Question: I'm trying to plot from the data <URL> education in relation to vocabulary.
This is the code I used
'''
plot(jitter(education)~jitter(vocabulary),pch=23,xlim=c(0,30),ylim=c(0,30))
'''
my graphic looks like this
It doesn't look right maybe someone can explain to me what I did wrong and further on what exactly the command 'jitter' does?
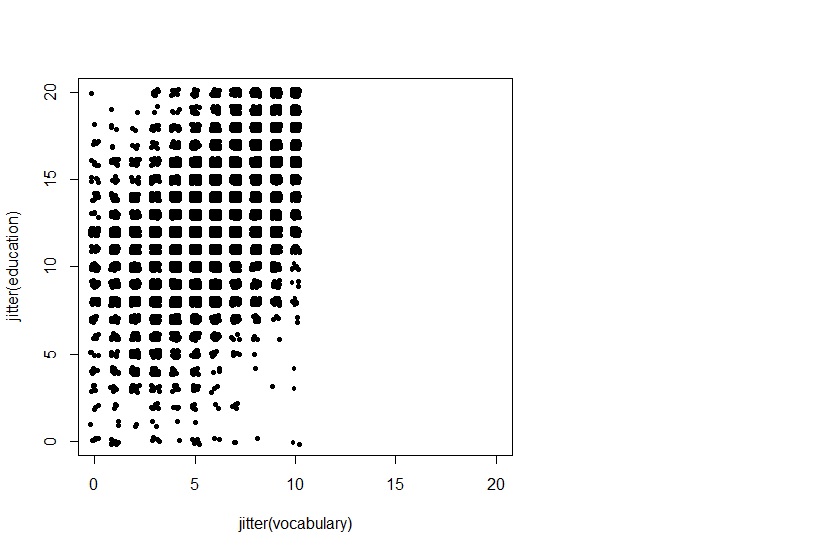
Answer: I think the two outputs below are ~pub-ready.
The first uses base R and 'jitter', used to add some noise to data so that points with the very same coordinates appear on different positions. That's a nice approach in such case (providing you mention the jittering as data are slightly modified). If you have many points, you can combine this approach with some transparency.
First of all, we make the example <URL>:
'''
df <- read.table("http://socserv.socsci.mcmaster.ca/jfox/Books/Applied-Regression-3E/datasets/Vocabulary.txt", header=TRUE)
plot(jitter(education)~jitter(vocabulary), df, pch=20, col="#<PHONE>",
xlim=range(vocabulary), ylim=range(education),
xlab="vocabulary", ylab="education")
'''

But fundamentally, you may be trying to plot a contingency table, so the second, using 'ggplot2':
'''
library(ggplot2)
# creates a contingency table
tab.df <- as.data.frame(with(df, table(education, vocabulary)))
ggplot(tab.df) + aes(x=vocabulary, y=education, fill=Freq, label=Freq) +
# colored tiles and labels (0s are omitted)
geom_tile() + geom_text(data=subset(tab.df, subset = Freq != 0), size=2) +
# cosmectics
scale_fill_gradient(low="white", high="red") + theme_linedraw()
'''

Plotting percentages (both for tiles and labels) may be a better choice but your question was vague about your objectives.
And if you want the first plot, but ala 'ggplot2' you still can work around:
'''
ggplot(df) + aes(x=education, y=vocabulary) + geom_jitter(alpha=0.05)
'''